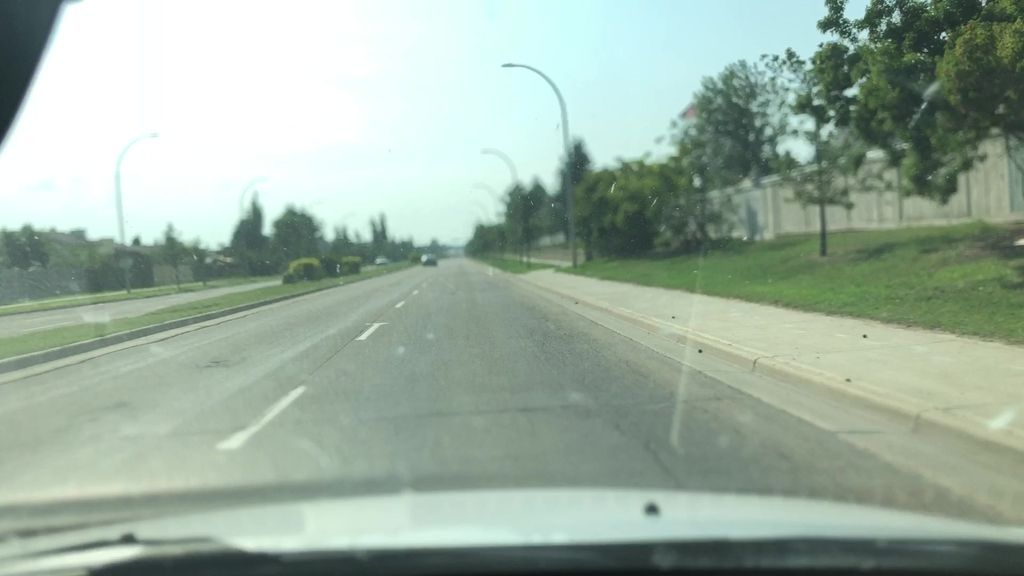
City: edmonton